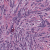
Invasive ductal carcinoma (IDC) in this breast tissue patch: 1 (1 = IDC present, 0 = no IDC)